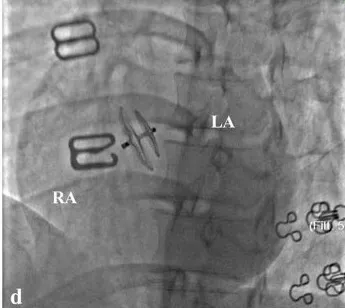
(D) Made occluder successfully released.
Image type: radiology (x_ray)